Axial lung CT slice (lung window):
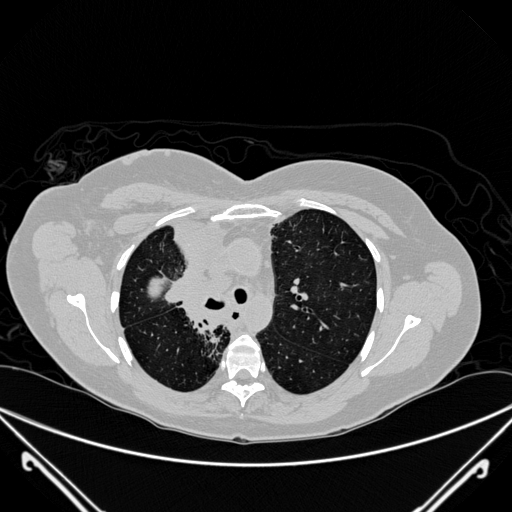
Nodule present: no